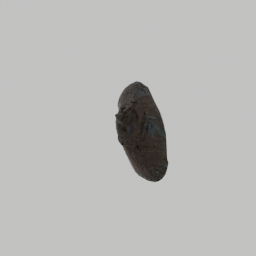
Label: nature